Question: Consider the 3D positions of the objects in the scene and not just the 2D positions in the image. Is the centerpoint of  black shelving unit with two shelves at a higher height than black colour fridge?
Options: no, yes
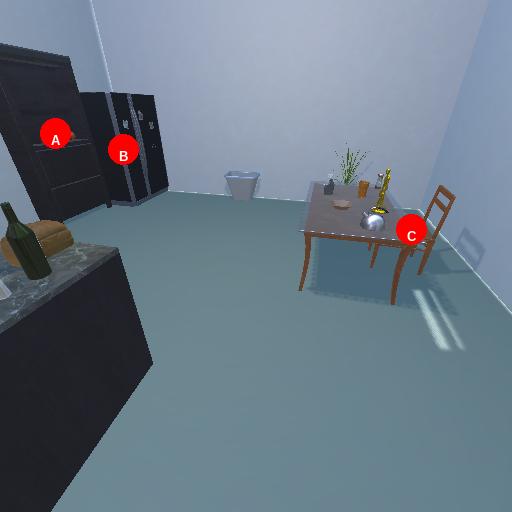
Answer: no